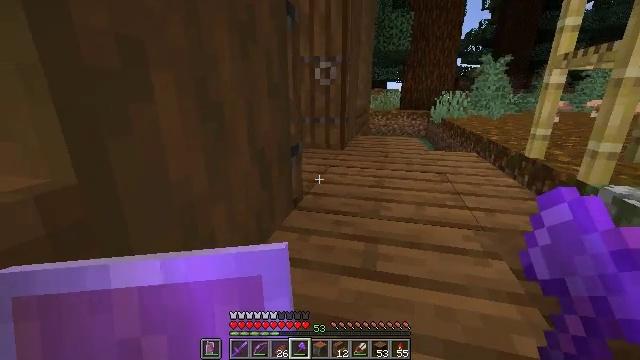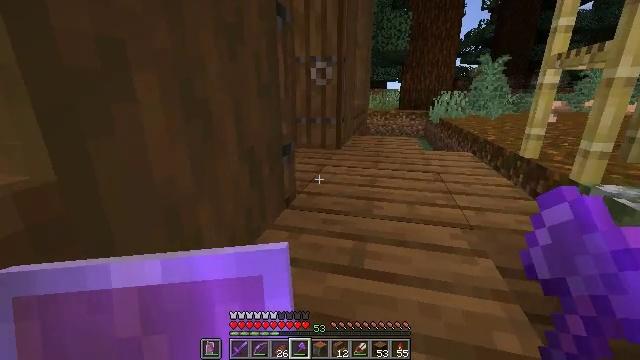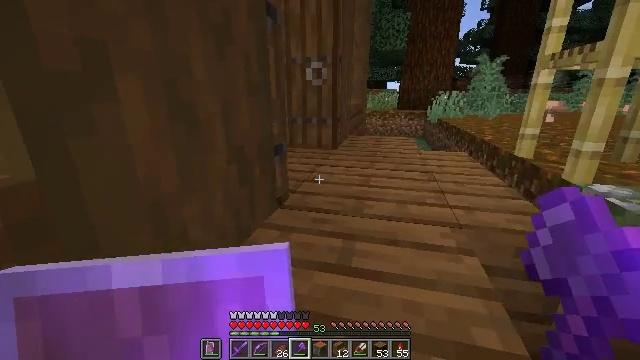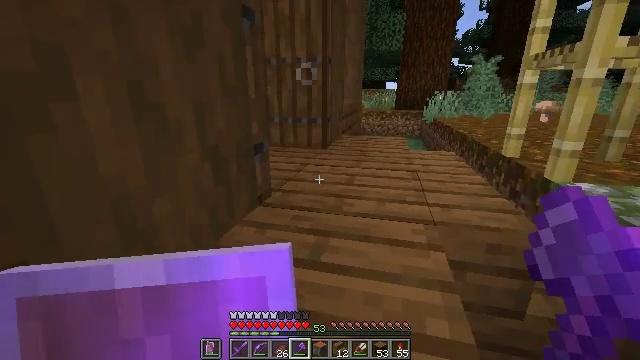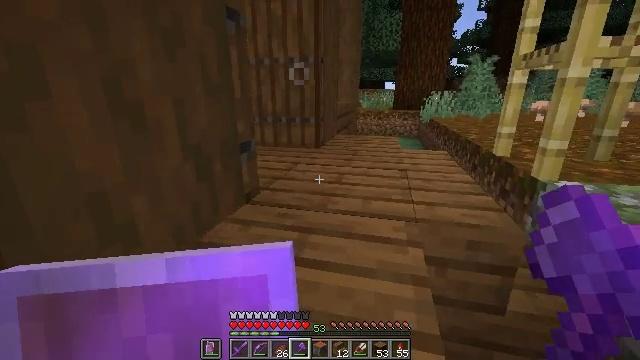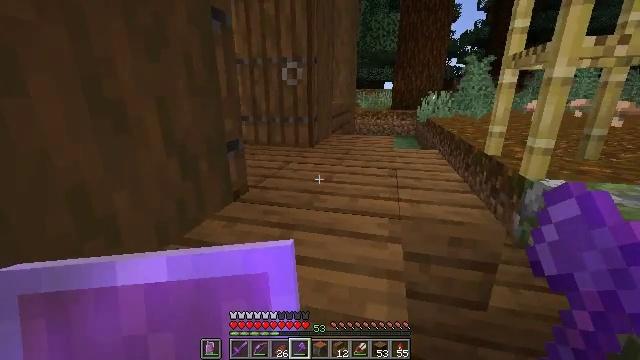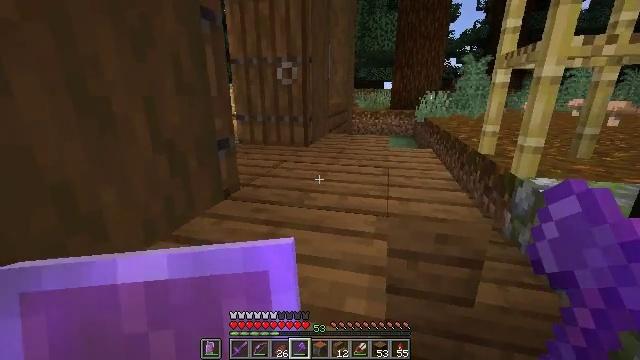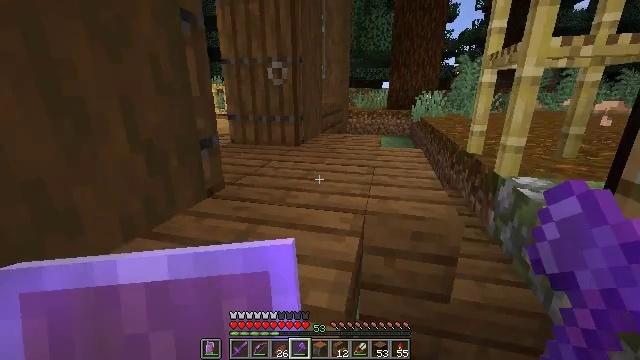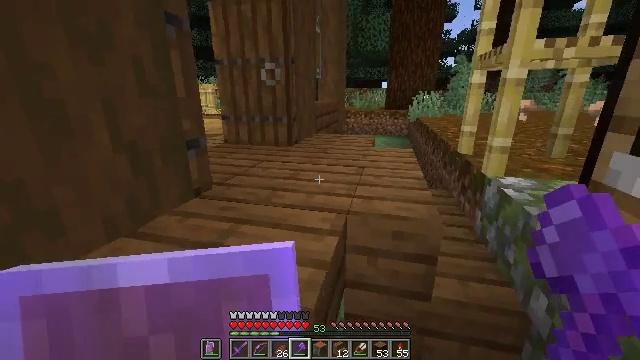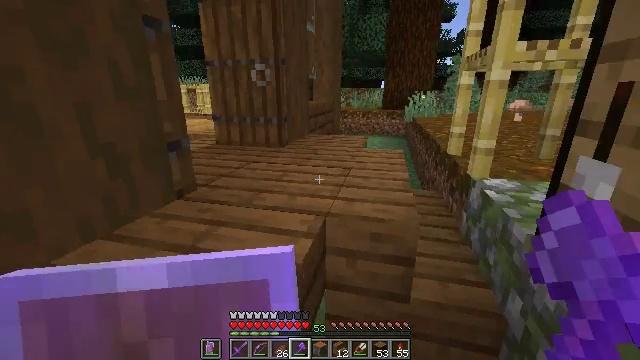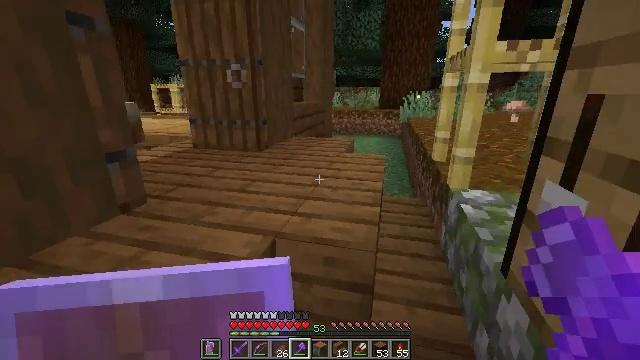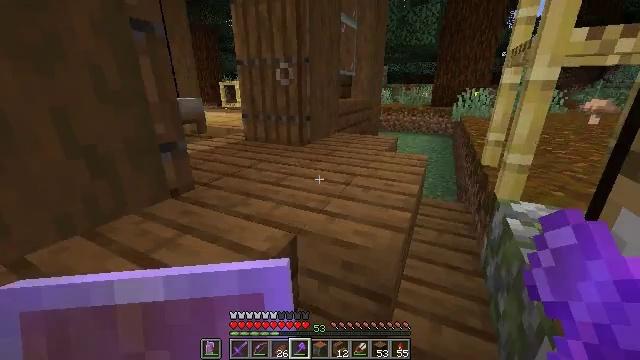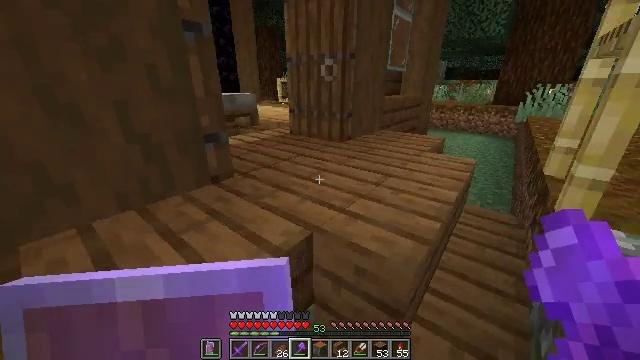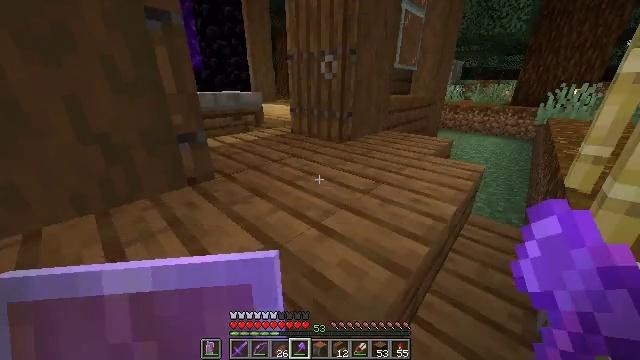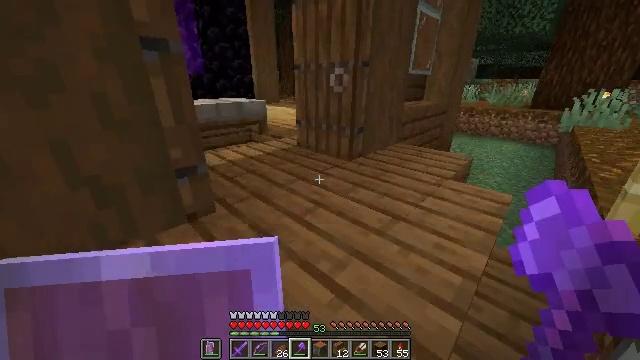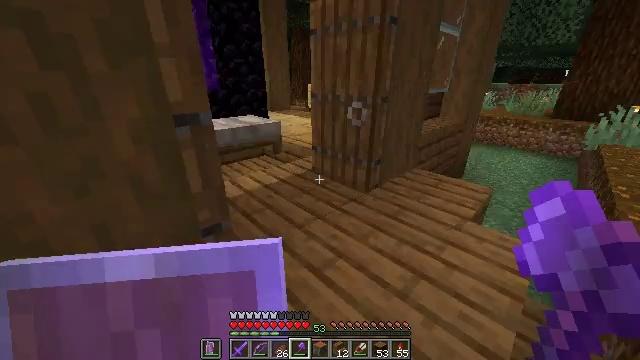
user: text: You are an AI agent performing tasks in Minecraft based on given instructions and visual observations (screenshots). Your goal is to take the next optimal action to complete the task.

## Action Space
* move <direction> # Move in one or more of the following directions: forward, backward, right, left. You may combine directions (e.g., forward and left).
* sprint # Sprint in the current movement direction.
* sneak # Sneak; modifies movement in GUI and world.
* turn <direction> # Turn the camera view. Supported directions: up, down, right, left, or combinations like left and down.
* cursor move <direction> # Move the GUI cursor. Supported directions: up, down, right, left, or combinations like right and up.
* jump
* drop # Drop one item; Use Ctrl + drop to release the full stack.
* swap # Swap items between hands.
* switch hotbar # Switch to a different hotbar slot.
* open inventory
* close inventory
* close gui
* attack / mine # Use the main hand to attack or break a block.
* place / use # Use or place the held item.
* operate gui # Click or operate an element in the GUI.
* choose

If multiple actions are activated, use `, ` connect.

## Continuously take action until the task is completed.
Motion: motion action
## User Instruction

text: Collect stripped acacia log by attacking it.
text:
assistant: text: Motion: move forward and move right, sprint
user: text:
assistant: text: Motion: move forward and move right, sprint
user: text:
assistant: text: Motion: move forward and move right, sprint
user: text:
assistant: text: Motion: move forward and move right, sprint
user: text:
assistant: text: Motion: move forward and move right, sprint
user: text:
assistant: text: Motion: move forward and move right, sprint
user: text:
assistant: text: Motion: move forward and move right, sprint
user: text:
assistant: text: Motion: move forward and move right, sprint
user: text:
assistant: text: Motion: move forward and move right, sprint
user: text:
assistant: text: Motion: move forward and move right, sprint
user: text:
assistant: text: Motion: move forward and move right, sprint, turn left and down
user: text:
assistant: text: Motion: move forward and move right, sprint, turn left and down
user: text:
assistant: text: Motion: move forward, sprint, turn left and down
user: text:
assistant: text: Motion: move forward, sprint, turn left, jump
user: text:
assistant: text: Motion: move forward, sprint, turn left, jump
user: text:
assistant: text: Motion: move forward, sprint, turn left, jump
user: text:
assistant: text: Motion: move forward, sprint, turn left, jump
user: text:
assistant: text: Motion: move forward, sprint, turn left
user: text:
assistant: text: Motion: move forward, sprint, turn left
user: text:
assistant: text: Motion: move forward, sprint, turn left
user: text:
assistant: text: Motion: move forward, sprint, turn left
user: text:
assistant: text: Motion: move forward, sprint, turn left
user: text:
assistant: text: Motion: move forward, sprint, turn left
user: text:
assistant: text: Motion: move forward, sprint
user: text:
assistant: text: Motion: move forward and move right, sprint
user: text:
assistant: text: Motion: move forward and move right, sprint
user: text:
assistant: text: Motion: move forward and move right, sprint
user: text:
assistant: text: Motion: move forward and move right, sprint
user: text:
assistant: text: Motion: move forward and move right, sprint
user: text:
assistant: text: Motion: move forward and move right